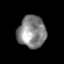
Tissue: prostate
Cell type: T cells
Senescence score: 0.6996
Nuclear area (px): 879
Mean DAPI intensity: 134.362